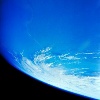
Label: water